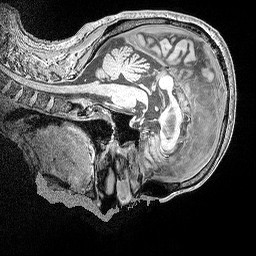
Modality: MP2RAGE
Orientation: sagittal
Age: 68
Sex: male
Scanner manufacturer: siemens
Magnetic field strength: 3 T
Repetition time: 5 s
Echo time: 0.00298 s